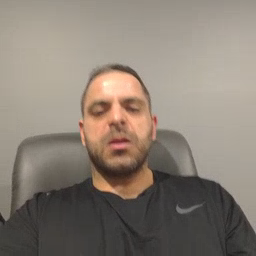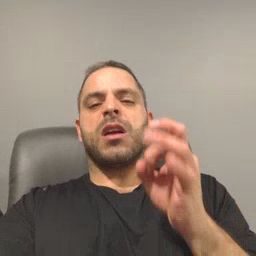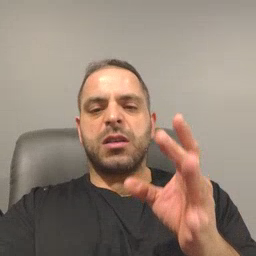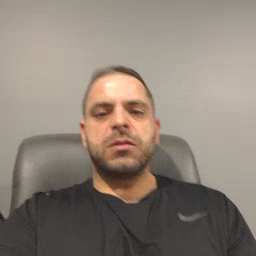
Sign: hate